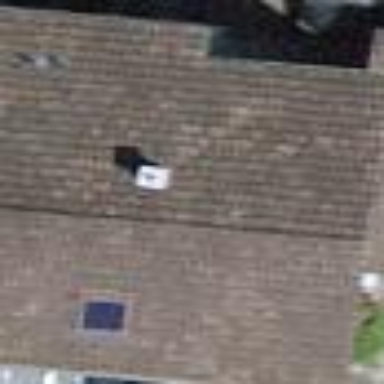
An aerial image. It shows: Semidetached house.